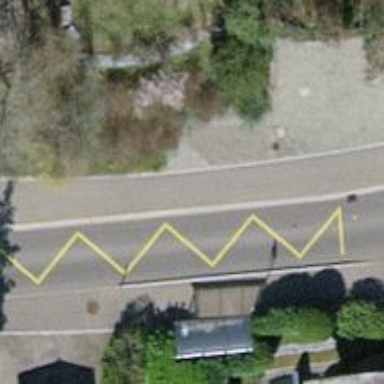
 designed for public transport stop position."